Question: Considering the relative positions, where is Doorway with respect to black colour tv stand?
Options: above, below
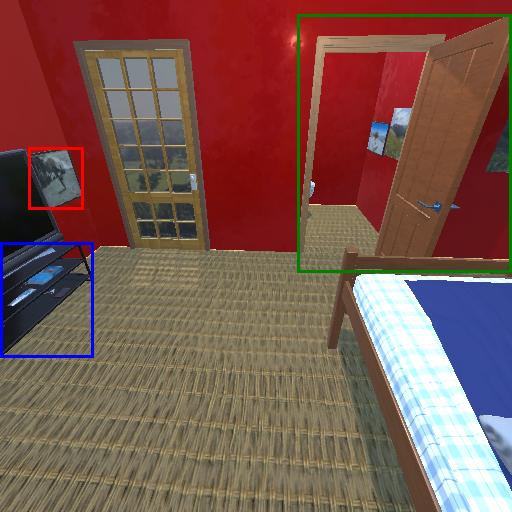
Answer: above